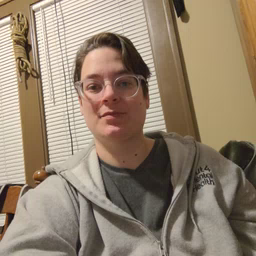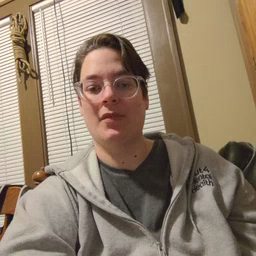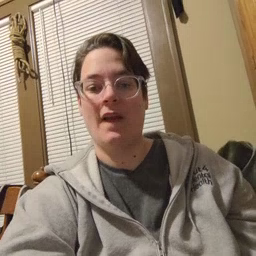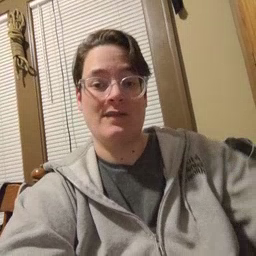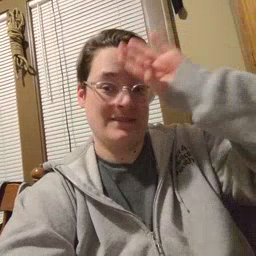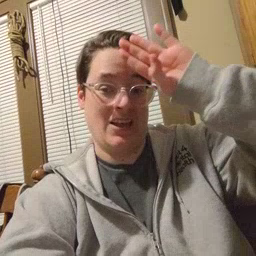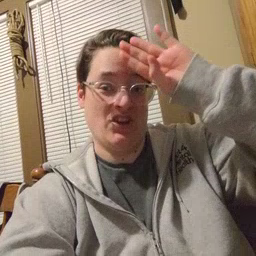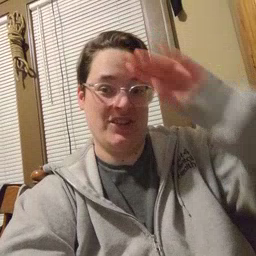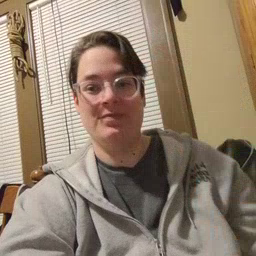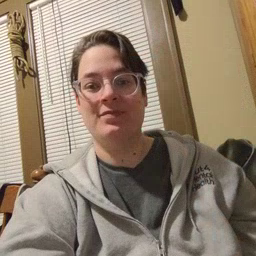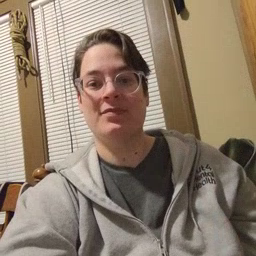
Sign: fireman